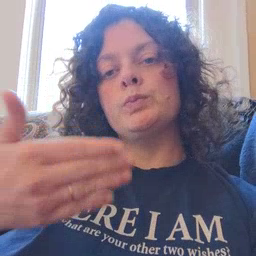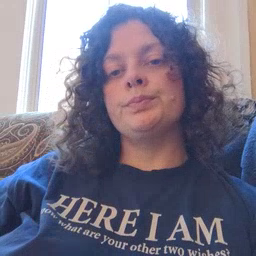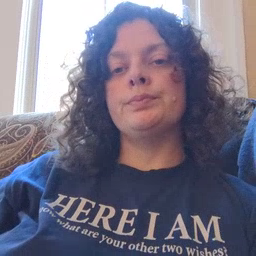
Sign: bedroom